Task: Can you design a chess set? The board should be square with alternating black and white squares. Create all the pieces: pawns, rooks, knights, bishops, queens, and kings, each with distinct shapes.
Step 1737:
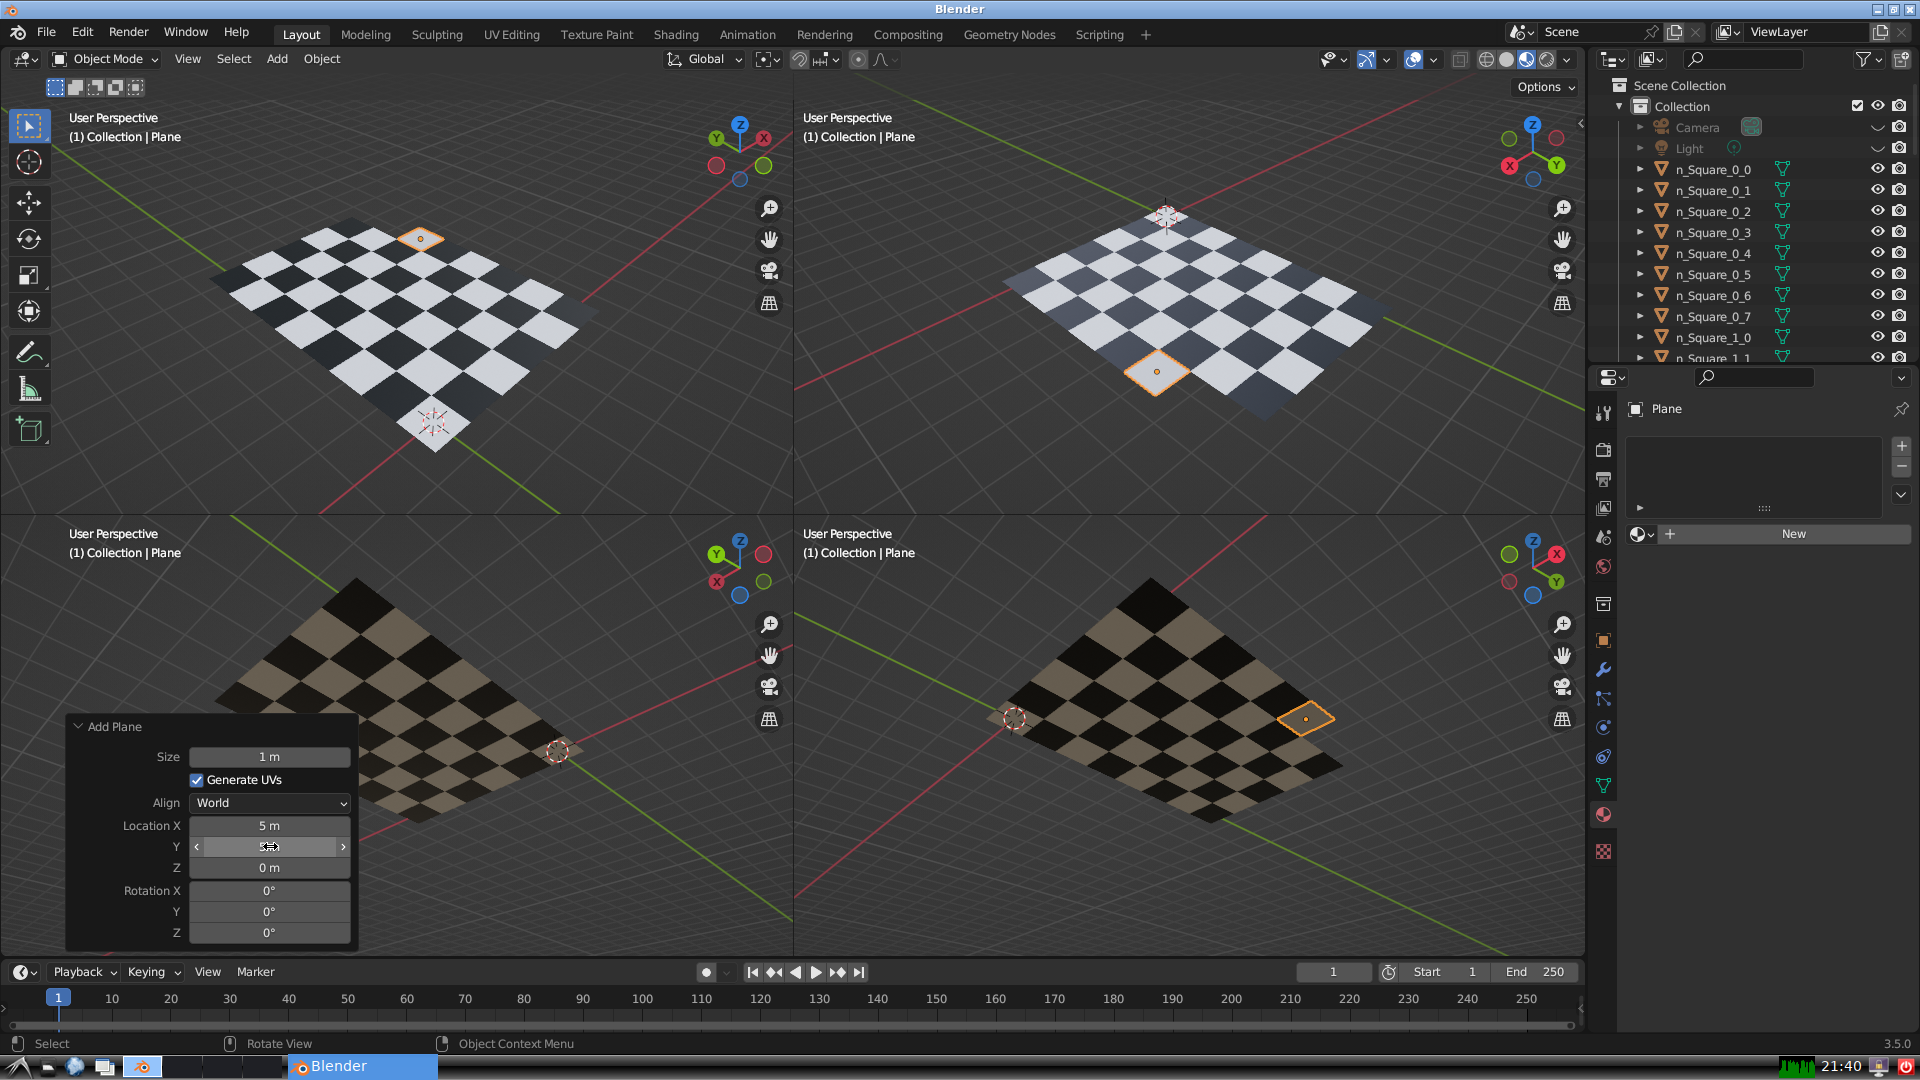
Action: {"mouse_move": [270, 867]}